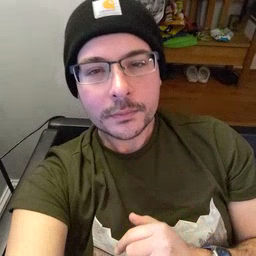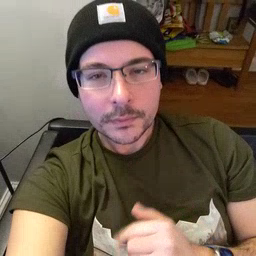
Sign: chin